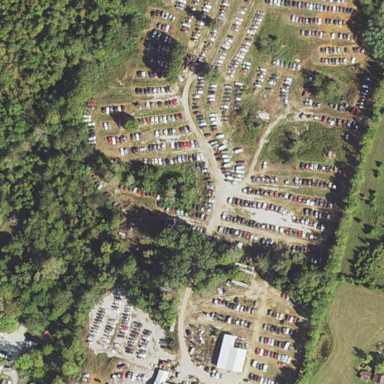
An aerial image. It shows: Scrap yard located in industrial area.